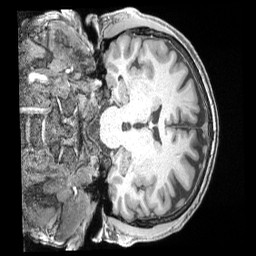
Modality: T1w
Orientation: coronal
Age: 41
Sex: male
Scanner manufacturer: siemens
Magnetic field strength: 3 T
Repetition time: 2 s
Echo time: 0.00211 s